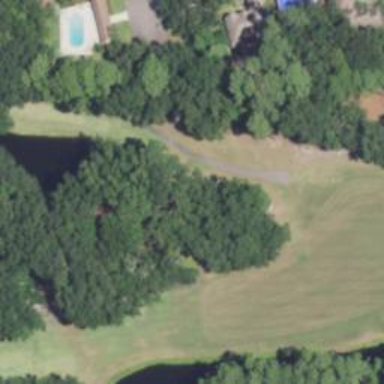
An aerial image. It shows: Path used for both walking and golf.